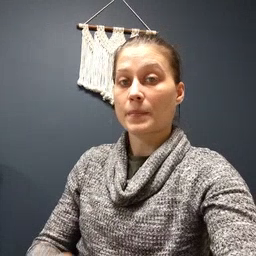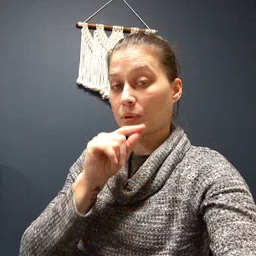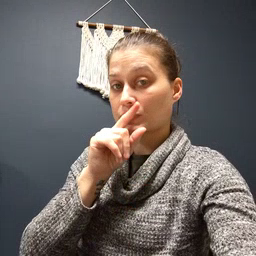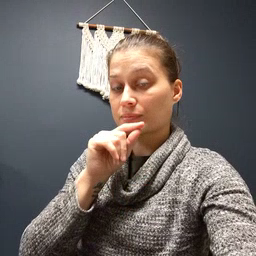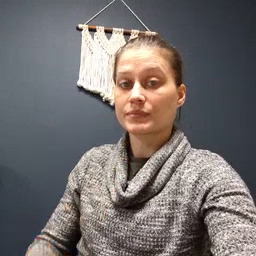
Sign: bird